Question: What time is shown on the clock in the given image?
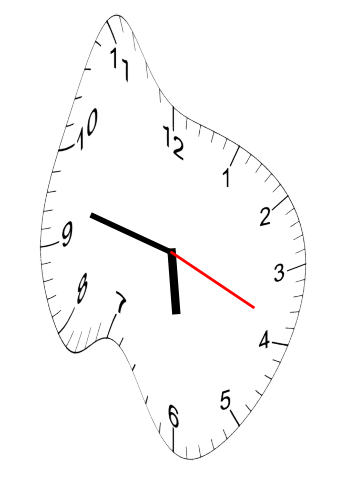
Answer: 05:47:19